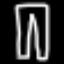
Label: pants